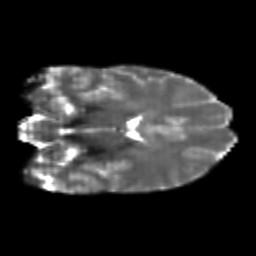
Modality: T2w
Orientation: coronal
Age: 25
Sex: female
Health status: healthy
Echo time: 0.074 s